Question: I'm trying to build a rather simple animated custom UI using the Auto Layout API newly available iOS 6. The custom view I'm building has a circle that I want to be both vertically and horizontally centered.
Unfortunately I can't figure out why my constraints appear to work fine for UIButton, and UILabel elements but yield weird results when I use a custom view with and custom CALayer (in this case a circle, that will eventually be animated).
To be clear I don't want my view to expand to fill the whole screen, but rather to have dynamic "padding" so that the view is vertically centered both on the iPhone 4 and 5. I should also note that I'm very new to Cocoa and UIKit.
RootViewController.m:
'''
...
- (void)viewDidLoad {
[super viewDidLoad];
// Create Circle View
CGRect circle_view_rect = CGRectMake(0, 0, 100, 100);
UIView *circle_view = [[UIView alloc] initWithFrame:circle_view_rect];
// Create Circle Layer
CircleLayer *circle_layer = [[CircleLayer alloc] init];
circle_layer.needsDisplayOnBoundsChange = YES;
circle_layer.frame = circle_view.bounds;
[circle_view.layer addSublayer:circle_layer];
// Enable Auto Layout
[circle_view setTranslatesAutoresizingMaskIntoConstraints:NO];
[self.view addSubview:circle_view];
// Center Vertically
NSLayoutConstraint *centerYConstraint =
[NSLayoutConstraint constraintWithItem:circle_view
attribute:NSLayoutAttributeCenterY
relatedBy:NSLayoutRelationEqual
toItem:self.view
attribute:NSLayoutAttributeCenterY
multiplier:1.0
constant:0.0];
[self.view addConstraint:centerYConstraint];
// Center Horizontally
NSLayoutConstraint *centerXConstraint =
[NSLayoutConstraint constraintWithItem:circle_view
attribute:NSLayoutAttributeCenterX
relatedBy:NSLayoutRelationEqual
toItem:self.view
attribute:NSLayoutAttributeCenterX
multiplier:1.0
constant:0.0];
[self.view addConstraint:centerXConstraint];
}
...
'''
CircleLayer.m:
'''
...
- (void)drawInContext:(CGContextRef)context {
CGContextAddArc(context, 50, 50, 50, 0.0, 2*M_PI, 0);
CGContextSetFillColorWithColor(context, [UIColor yellowColor].CGColor);
CGContextFillPath(context);
}
...
'''
Basically the constraints I've implemented are:
- -
And this is the result I get:

Any help would be greatly appreciated, I've been pondering this one for a few days now.
Thanks
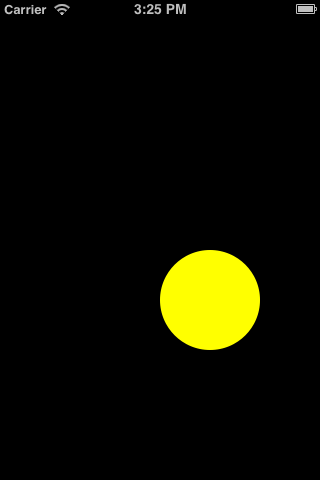
Answer: Try adding a height and width constraint to your circle_view. I couldn't even get just a pain square view to appear at all without adding those (using your code, minus the layer stuff).
'''
NSLayoutConstraint *heightConstraint =
[NSLayoutConstraint constraintWithItem:circle_view
attribute:NSLayoutAttributeHeight
relatedBy:NSLayoutRelationEqual
toItem:nil
attribute:NSLayoutAttributeNotAnAttribute
multiplier:1.0
constant:100.0];
[circle_view addConstraint:heightConstraint];
NSLayoutConstraint *widthConstraint =
[NSLayoutConstraint constraintWithItem:circle_view
attribute:NSLayoutAttributeWidth
relatedBy:NSLayoutRelationEqual
toItem:nil
attribute:NSLayoutAttributeNotAnAttribute
multiplier:1.0
constant:100.0];
[circle_view addConstraint:widthConstraint];
'''